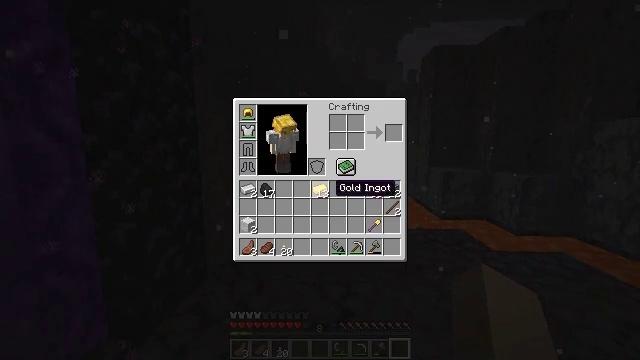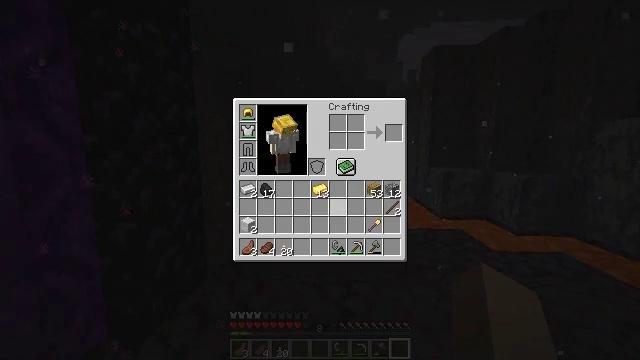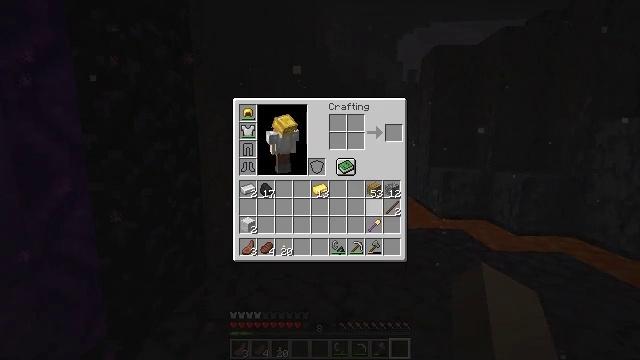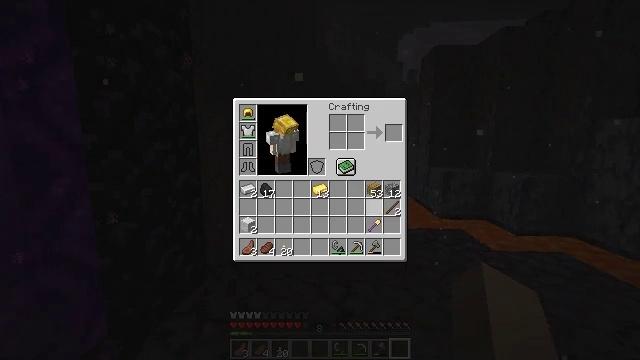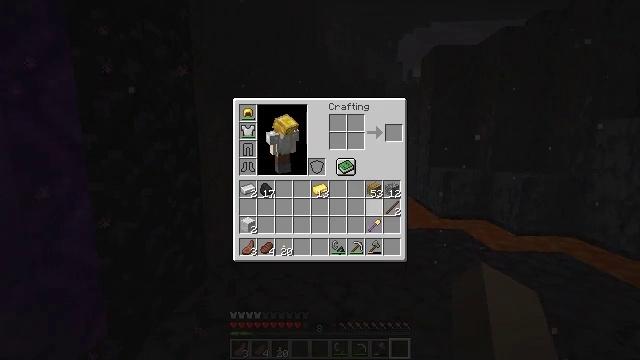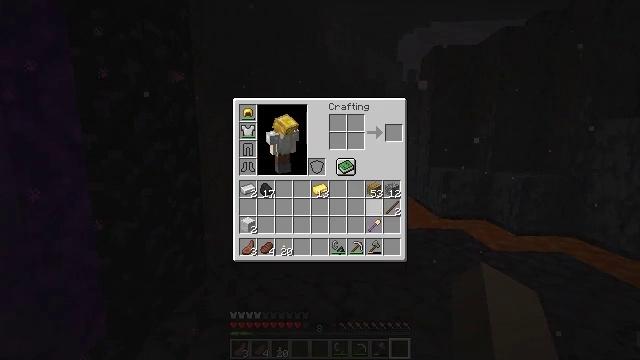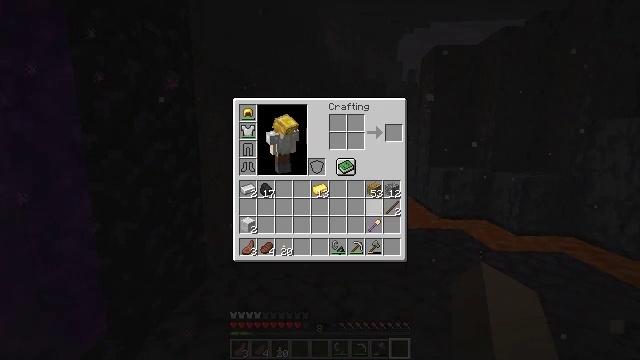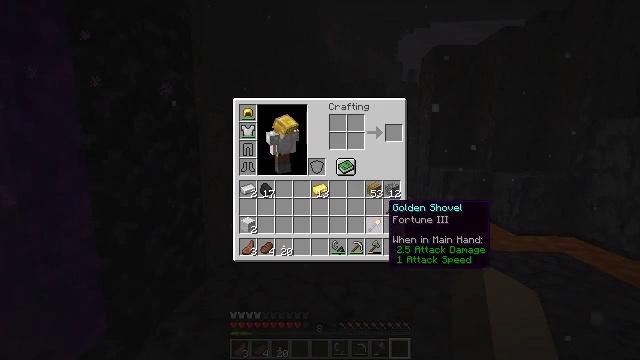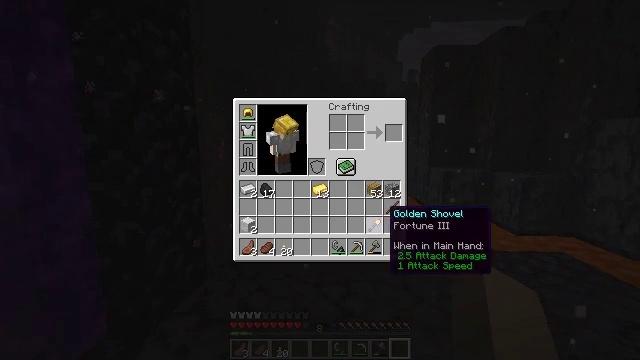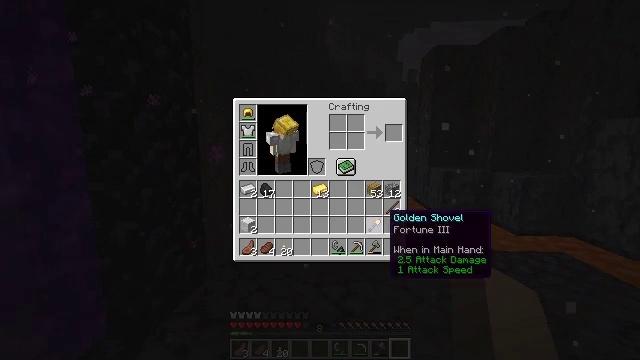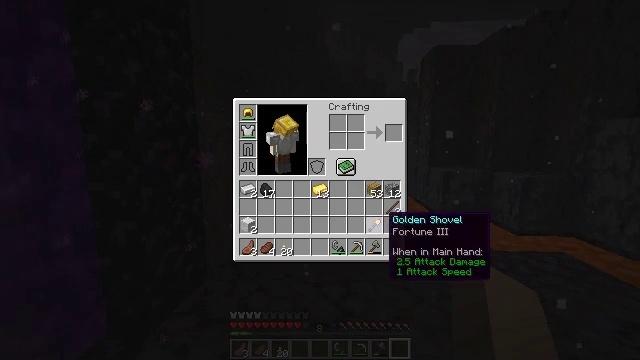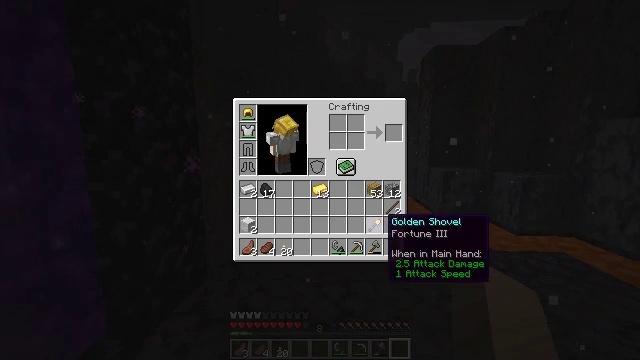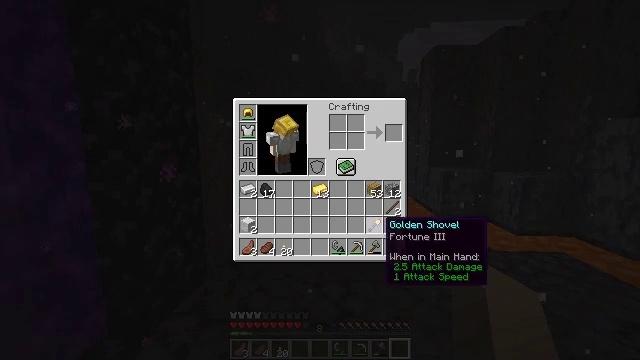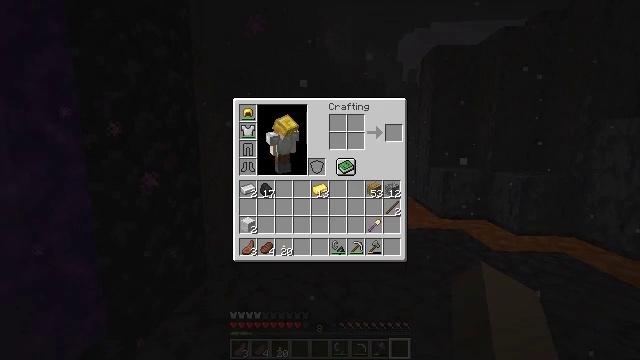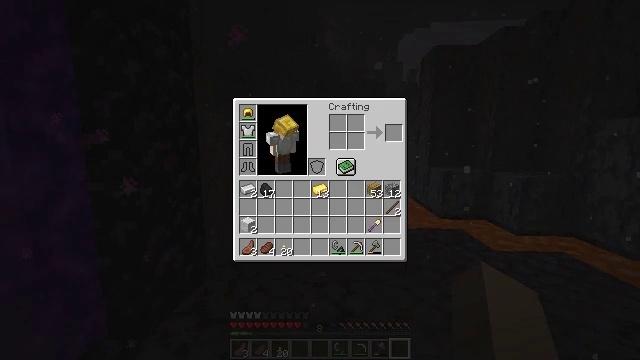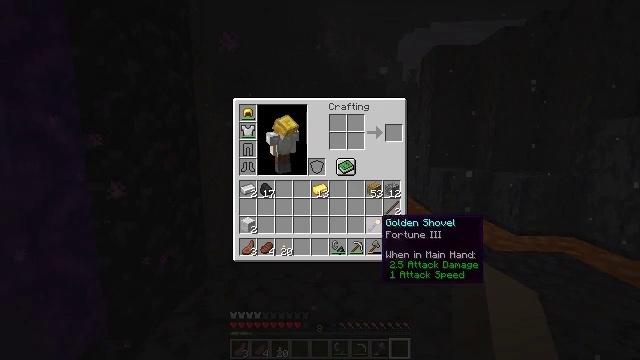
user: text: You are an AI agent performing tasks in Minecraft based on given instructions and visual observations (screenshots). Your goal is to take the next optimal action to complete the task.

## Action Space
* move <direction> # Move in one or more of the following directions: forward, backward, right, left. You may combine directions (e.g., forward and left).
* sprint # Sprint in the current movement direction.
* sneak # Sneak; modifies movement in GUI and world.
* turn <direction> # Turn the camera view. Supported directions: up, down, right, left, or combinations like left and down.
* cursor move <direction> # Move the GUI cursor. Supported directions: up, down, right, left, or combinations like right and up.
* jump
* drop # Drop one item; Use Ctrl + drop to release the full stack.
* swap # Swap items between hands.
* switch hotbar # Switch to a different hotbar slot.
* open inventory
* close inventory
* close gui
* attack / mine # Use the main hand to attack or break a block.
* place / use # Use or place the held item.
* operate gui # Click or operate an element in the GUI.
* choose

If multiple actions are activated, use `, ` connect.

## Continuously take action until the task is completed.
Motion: motion action
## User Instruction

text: Kill a magma cube.
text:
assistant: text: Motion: cursor move right
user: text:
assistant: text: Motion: cursor move right and down
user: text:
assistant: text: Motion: no_op
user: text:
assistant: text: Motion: no_op
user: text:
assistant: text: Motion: no_op
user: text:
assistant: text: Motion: no_op
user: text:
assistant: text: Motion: cursor move down
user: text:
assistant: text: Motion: no_op
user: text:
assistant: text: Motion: no_op
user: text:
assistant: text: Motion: no_op
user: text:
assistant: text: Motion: no_op
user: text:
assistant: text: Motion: no_op
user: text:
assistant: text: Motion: no_op
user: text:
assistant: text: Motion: no_op
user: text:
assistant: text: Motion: no_op
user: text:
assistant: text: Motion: no_op
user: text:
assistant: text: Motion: no_op
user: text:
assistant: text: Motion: operate gui
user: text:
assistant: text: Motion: operate gui
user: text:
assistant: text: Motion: cursor move right
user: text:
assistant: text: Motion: no_op
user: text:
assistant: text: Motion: no_op
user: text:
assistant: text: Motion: operate gui
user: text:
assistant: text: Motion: operate gui
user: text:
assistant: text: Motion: no_op
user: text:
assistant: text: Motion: no_op
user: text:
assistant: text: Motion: no_op
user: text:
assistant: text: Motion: cursor move down
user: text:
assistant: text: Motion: cursor move down
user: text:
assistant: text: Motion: no_op